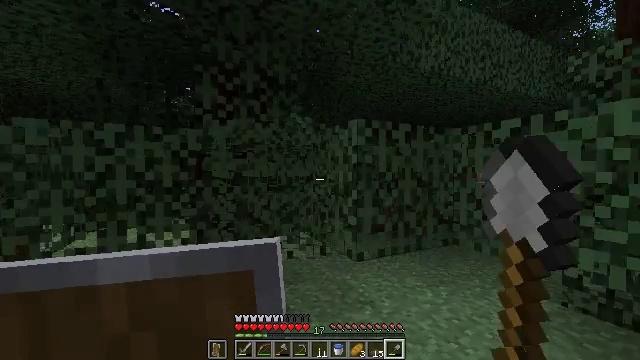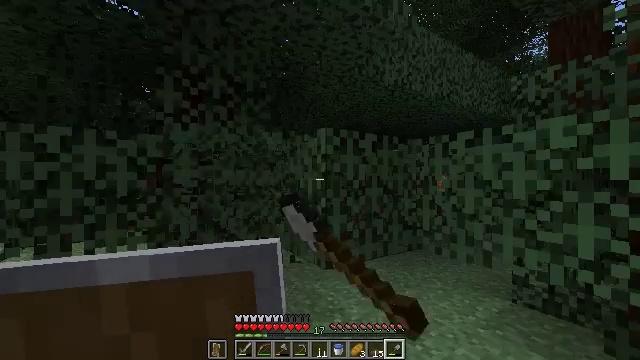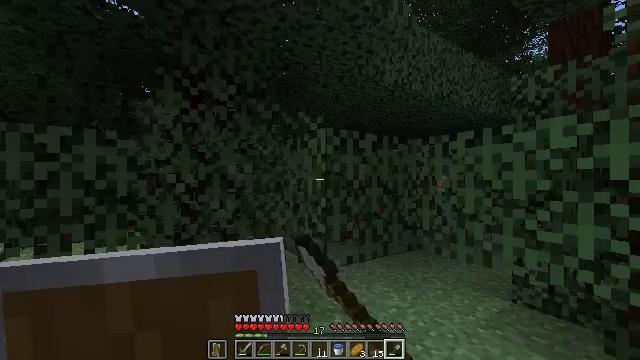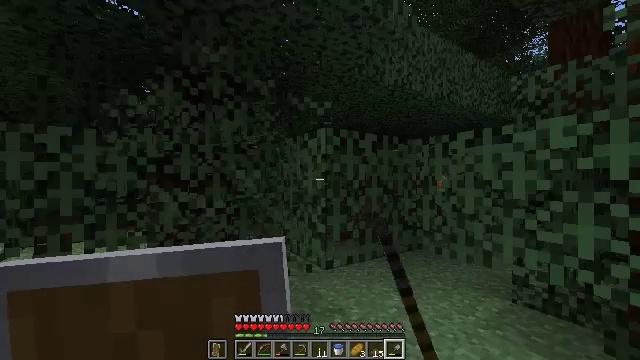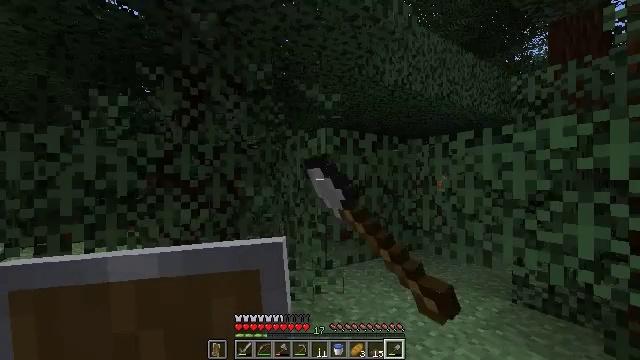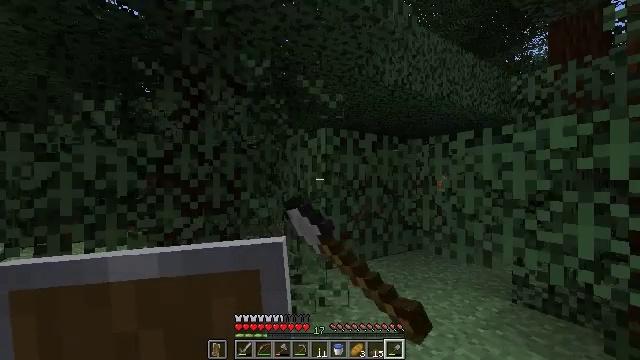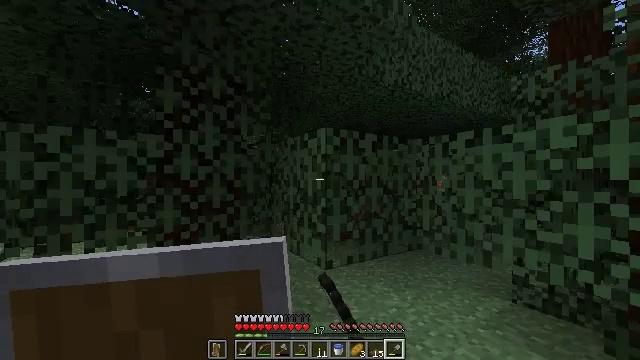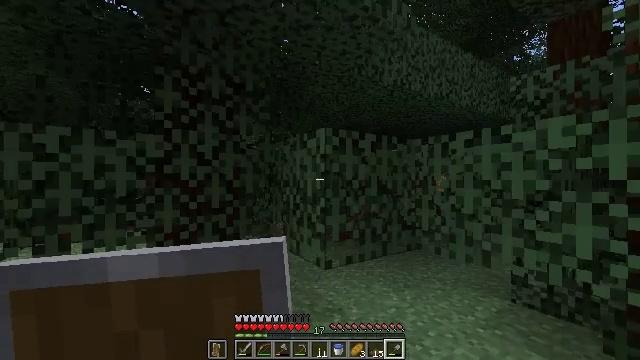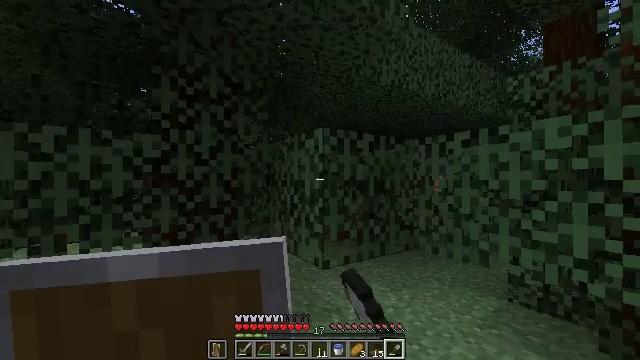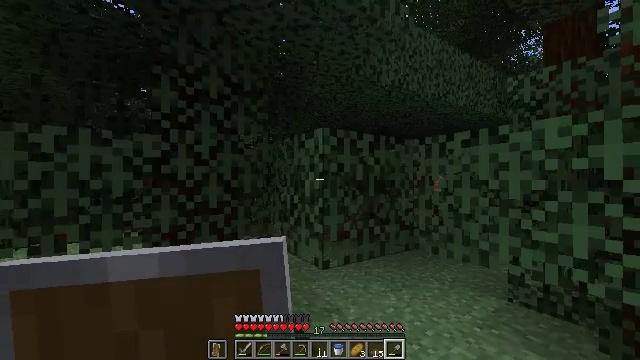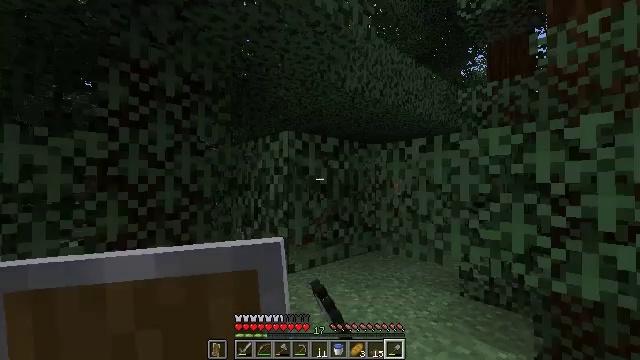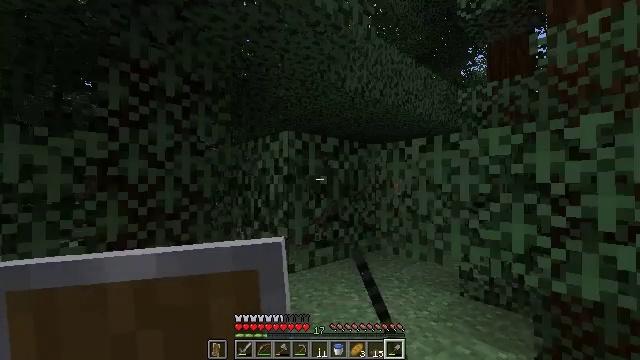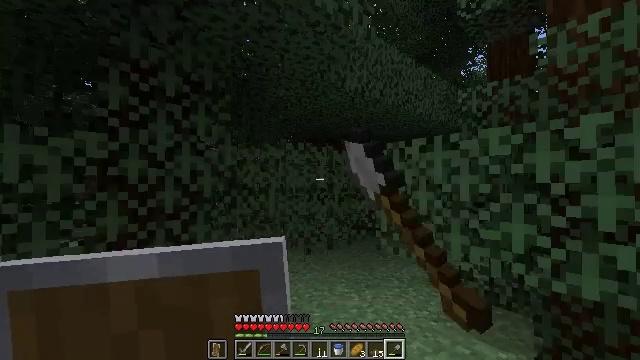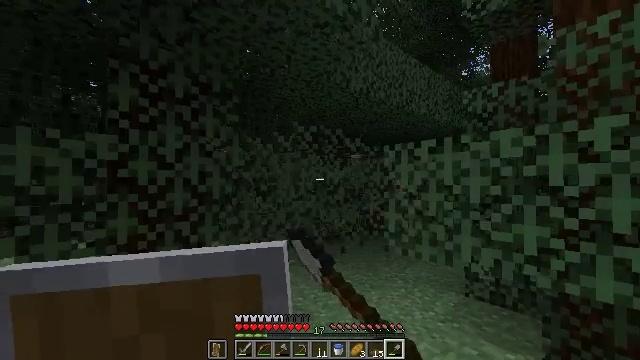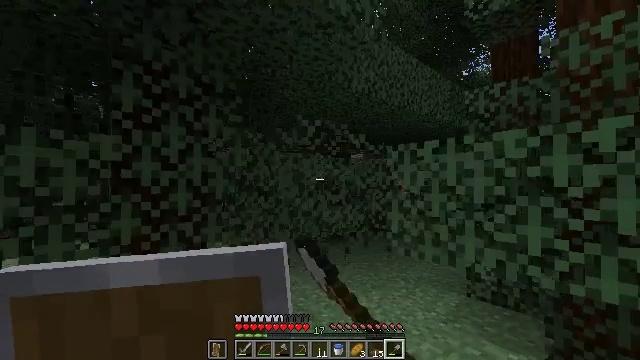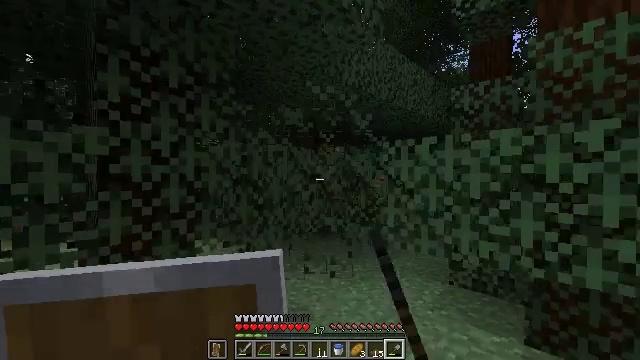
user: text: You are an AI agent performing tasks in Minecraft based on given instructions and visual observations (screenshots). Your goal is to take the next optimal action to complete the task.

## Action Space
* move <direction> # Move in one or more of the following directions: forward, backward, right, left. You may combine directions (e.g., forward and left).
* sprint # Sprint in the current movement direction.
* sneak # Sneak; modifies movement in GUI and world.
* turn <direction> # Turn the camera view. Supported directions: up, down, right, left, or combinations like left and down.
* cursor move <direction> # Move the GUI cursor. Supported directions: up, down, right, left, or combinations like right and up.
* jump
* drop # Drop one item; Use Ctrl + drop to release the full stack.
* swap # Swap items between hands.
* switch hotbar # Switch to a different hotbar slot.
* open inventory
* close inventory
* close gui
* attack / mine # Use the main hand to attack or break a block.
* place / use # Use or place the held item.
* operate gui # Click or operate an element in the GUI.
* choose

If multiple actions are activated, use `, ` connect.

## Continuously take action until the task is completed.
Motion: motion action
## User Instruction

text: Mine spruce leaves from the tree.
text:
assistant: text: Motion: turn right and up, attack / mine
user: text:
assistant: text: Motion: attack / mine
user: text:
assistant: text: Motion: attack / mine
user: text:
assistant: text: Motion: attack / mine
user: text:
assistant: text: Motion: attack / mine
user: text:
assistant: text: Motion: attack / mine
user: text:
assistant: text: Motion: attack / mine
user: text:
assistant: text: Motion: attack / mine
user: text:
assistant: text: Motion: attack / mine
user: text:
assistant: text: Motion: turn right, attack / mine
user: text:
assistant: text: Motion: attack / mine
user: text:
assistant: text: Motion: attack / mine
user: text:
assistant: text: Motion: move left, attack / mine
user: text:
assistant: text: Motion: move left, attack / mine
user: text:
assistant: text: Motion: move forward and move left, turn right and down, attack / mine
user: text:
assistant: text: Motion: move forward and move left, turn right and down, attack / mine
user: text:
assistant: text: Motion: move forward and move left, turn right and up, attack / mine
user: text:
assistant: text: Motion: move forward and move left, turn right and up, attack / mine
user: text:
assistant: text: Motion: turn right and up, attack / mine
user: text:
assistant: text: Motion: attack / mine
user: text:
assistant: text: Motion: attack / mine
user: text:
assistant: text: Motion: attack / mine
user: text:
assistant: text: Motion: attack / mine
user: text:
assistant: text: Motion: move forward, attack / mine
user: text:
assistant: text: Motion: move forward, attack / mine
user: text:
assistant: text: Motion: move forward and move left, turn right, attack / mine
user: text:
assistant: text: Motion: move forward and move left, turn right and down, attack / mine
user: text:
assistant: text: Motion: move forward and move left, turn right, attack / mine
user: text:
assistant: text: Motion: move forward, attack / mine
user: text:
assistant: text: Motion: move forward, attack / mine